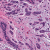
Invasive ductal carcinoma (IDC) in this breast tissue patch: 0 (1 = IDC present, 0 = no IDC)